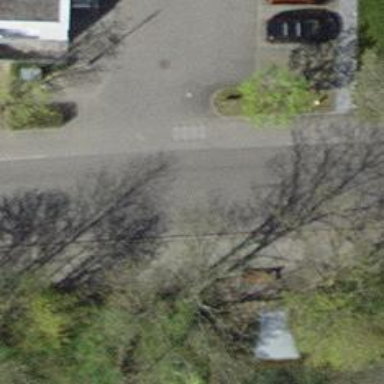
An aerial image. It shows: Residential road with asphalt surface and sidewalks on both sides.